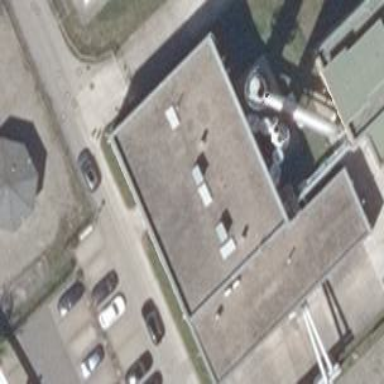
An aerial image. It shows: Industrial building with flat roof. It has gas-powered generator.